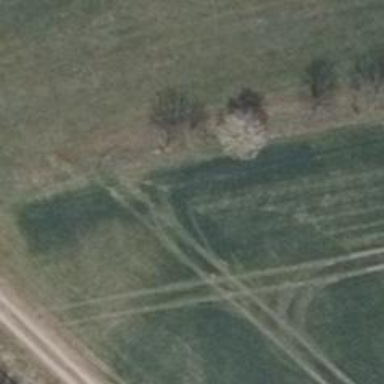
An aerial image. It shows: Row of deciduous broadleaved trees.